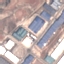
Land use / land cover: Industrial